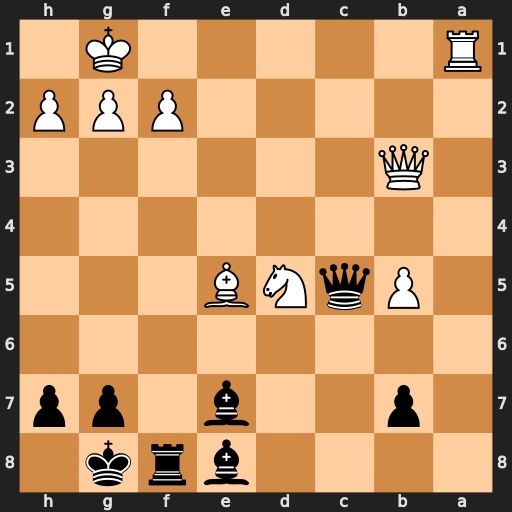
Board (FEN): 4brk1/1p2b1pp/8/1PqNB3/8/1Q6/5PPP/R5K1
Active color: b
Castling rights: -
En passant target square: -
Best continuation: Qxf2+ Kh1 Qf1+ Rxf1 Rxf1#